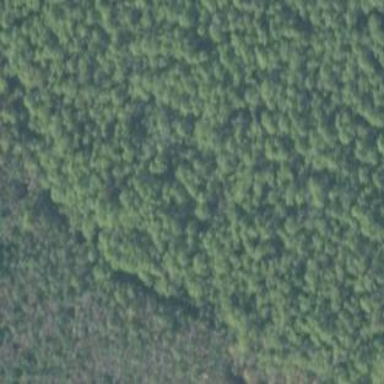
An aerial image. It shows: Mixed woodland with various types of leaves.